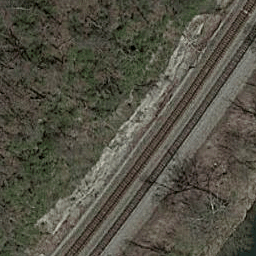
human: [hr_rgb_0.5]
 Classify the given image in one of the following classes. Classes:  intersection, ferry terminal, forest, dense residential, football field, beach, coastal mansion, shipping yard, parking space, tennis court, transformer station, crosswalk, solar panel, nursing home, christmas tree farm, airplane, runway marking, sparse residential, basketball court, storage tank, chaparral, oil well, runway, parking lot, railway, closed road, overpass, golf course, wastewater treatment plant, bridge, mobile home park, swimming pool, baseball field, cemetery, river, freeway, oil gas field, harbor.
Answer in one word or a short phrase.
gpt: railway